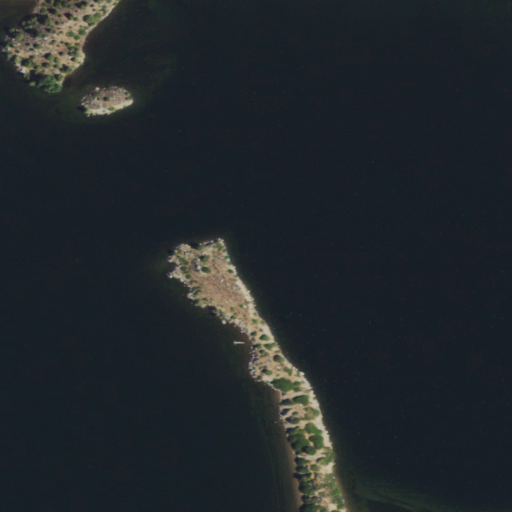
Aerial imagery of cape in Wyoming named Sand Point containing open water, shrub, and grassland